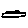
Label: car